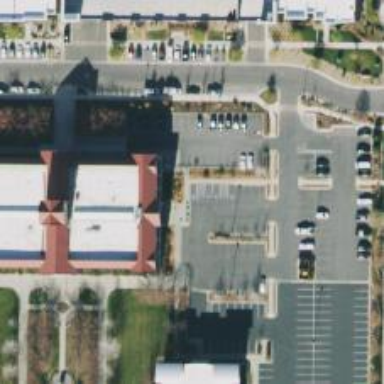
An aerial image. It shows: Parking space is available.